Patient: sex F, age 31
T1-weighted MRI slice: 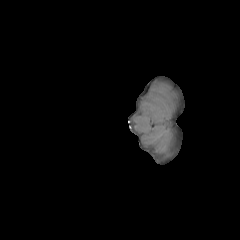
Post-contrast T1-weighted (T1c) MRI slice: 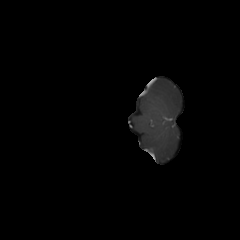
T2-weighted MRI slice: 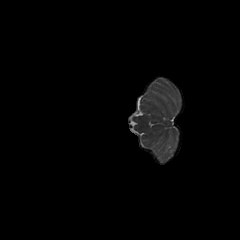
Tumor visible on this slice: no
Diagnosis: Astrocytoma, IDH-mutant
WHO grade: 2